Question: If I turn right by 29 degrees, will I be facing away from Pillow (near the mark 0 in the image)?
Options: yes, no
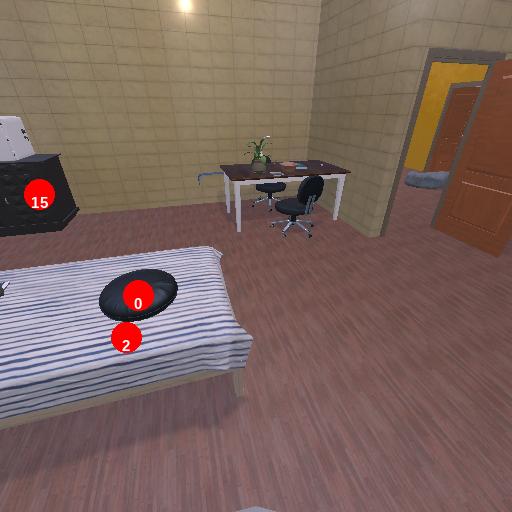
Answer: yes